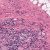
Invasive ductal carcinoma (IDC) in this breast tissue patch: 1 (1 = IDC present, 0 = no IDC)